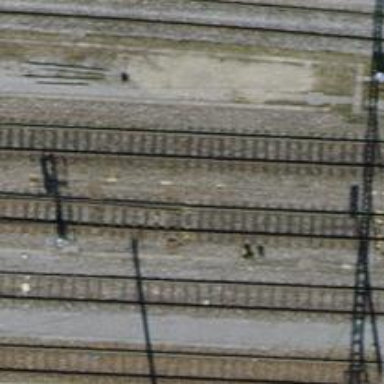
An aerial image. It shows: Railway track with contact line for electrification.